(2024·上海·高考真题) 已知双曲线 $\Gamma$: $x^2 - \frac{y^2}{b^2} = 1\ (b>0)$，左、右顶点分别为 $A_1$、$A_2$，过点 $M(-2,0)$ 的直线交双曲线 $\Gamma$ 于 $P$、$Q$ 两点。

\vspace{0.5em}

(1) 若 $\Gamma$ 的离心率为 $2$，求 $b$ 的值；

\vspace{0.5em}

(2) 若 $b = \frac{2\sqrt{6}}{3}$，$\triangle MA_2P$ 为等腰三角形，且点 $P$ 在第一象限，求点 $P$ 的坐标；

\vspace{0.5em}

(3) 连接 $QO$（$O$ 为坐标原点）并延长交 $\Gamma$ 于点 $R$，若 $\overrightarrow{A_1R} \cdot \overrightarrow{A_1P} = 1$，求 $b$ 的最大值。
【解答】
{【解】}

(1) 由双曲线的方程知 $a=1$，$c = \sqrt{1 + b^2}$，
因为离心率为 $2$，所以 $\frac{c}{a} = \frac{\sqrt{1 + b^2}}{1} = 2$，得 $b = \sqrt{3}$。

---

(2) 当 $b = \frac{2\sqrt{6}}{3}$ 时，双曲线 $\Gamma$: $x^2 - \frac{3y^2}{8} = 1$，且 $A_2(1,0)$。
因为点 $P$ 在第一象限，所以 $\angle PA_2M$ 为钝角。
又 $\triangle MA_2P$ 为等腰三角形，所以 $|A_2P| = |A_2M| = 3$。

设点 $P(x_0,y_0)$，且 $x_0 > 0$，$y_0 > 0$，则
\[
\begin{cases}
\sqrt{(x_0 - 1)^2 + y_0^2} = 3 \\
x_0^2 - \frac{3y_0^2}{8} = 1
\end{cases}
\]
得 $\begin{cases} x_0 = 2 \\ y_0 = 2\sqrt{2} \end{cases}$，所以 $P(2,2\sqrt{2})$。

---

(3) 由双曲线的方程知 $A_1(-1,0)$，$A_2(1,0)$，且由题意知 $Q,R$ 关于原点对称。
设 $P(x_1,y_1)$，$Q(x_2,y_2)$，则 $R(-x_2,-y_2)$。

由直线 $PQ$ 不与 $y$ 轴垂直，可设直线 $PQ$ 的方程为 $x = my - 2$。

联立直线与双曲线的方程得
\[
\begin{cases}
x = my - 2 \\
x^2 - \frac{y^2}{b^2} = 1
\end{cases}
\]
消去 $x$，得 $(b^2m^2 - 1)y^2 - 4b^2my + 3b^2 = 0$，
且 $b^2m^2 - 1 \neq 0$，即 $m^2 \neq \frac{1}{b^2}$，得 $y_1 + y_2 = \frac{4b^2m}{b^2m^2 - 1}$，$y_1y_2 = \frac{3b^2}{b^2m^2 - 1}$。

$\overrightarrow{A_1R} = (-x_2 + 1,-y_2)$，$\overrightarrow{A_1P} = (x_1 - 1,y_1)$，
由 $\overrightarrow{A_1R} \cdot \overrightarrow{A_1P} = 1$，得 $(-x_2 + 1)(x_1 - 1) - y_1y_2 = 1$，

所以 $(x_2 - 1)(x_1 - 1) + y_1y_2 = -1$，即 $(my_2 - 3)(my_1 - 3) + y_1y_2 = -1$，

整理得 $(m^2 + 1)y_1y_2 - 3m(y_1 + y_2) + 10 = 0$，

所以 $(m^2 + 1) \cdot \frac{3b^2}{b^2m^2 - 1} - 3m \cdot \frac{4b^2m}{b^2m^2 - 1} + 10 = 0$，

整理得 $b^2m^2 + 3b^2 - 10 = 0$，所以 $b^2 = \frac{10}{m^2 + 3} \in \left(0,\frac{10}{3}\right]$。

又 $m^2 \neq \frac{1}{b^2}$，所以 $b^2 \neq \frac{10}{\frac{1}{b^2} + 3} = \frac{10b^2}{3b^2 + 1}$，解得 $b^2 \neq 3$，

所以 $b^2 \in (0,3) \cup \left(3,\frac{10}{3}\right]$，又 $b > 0$，

故 $b$ 的取值范围是 $(0,\sqrt{3}) \cup \left(\sqrt{3},\frac{\sqrt{30}}{3}\right]$，故 $b$ 的最大值为 $\frac{\sqrt{30}}{3}$。

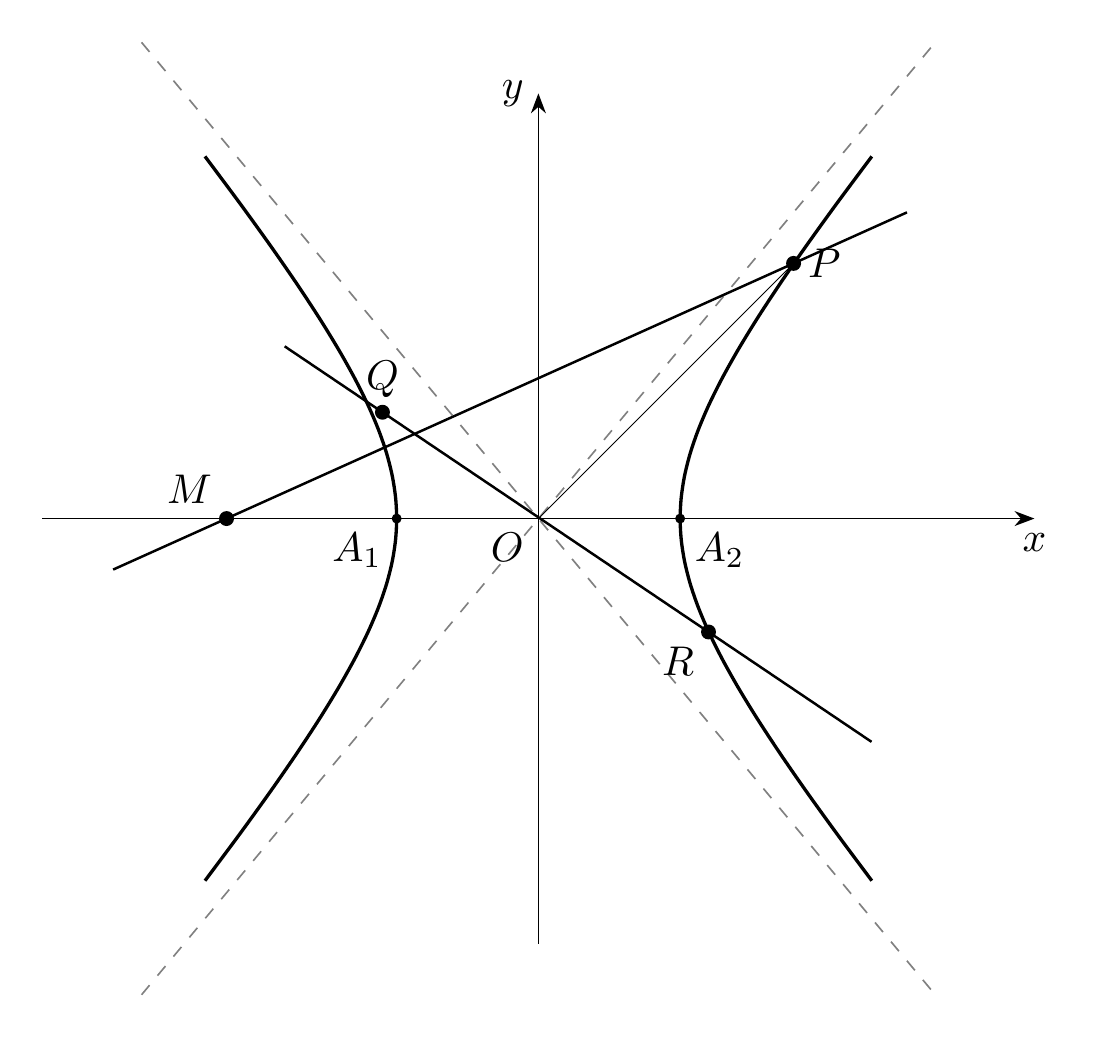